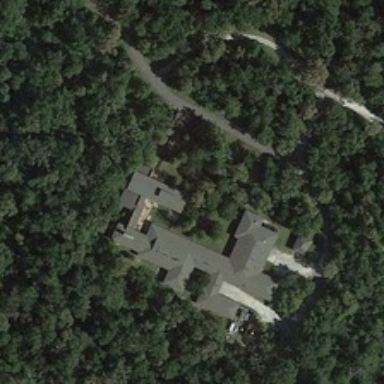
Many green trees are around a building .